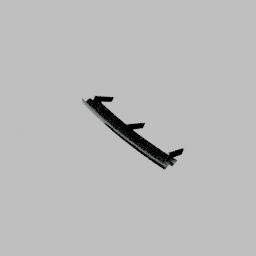
Label: architecture